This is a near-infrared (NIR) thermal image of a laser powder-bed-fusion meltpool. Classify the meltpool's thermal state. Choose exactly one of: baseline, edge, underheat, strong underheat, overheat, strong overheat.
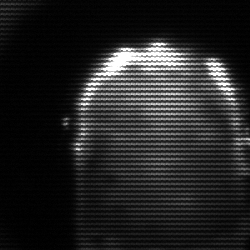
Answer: baseline